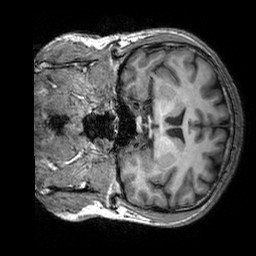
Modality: T1w
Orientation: coronal
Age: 32
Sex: male
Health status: healthy
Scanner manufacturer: siemens
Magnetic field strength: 3 T
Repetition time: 2.3 s
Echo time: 0.00303 s